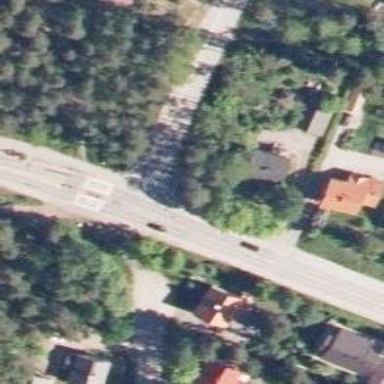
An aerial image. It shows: Asphalt cycleway.